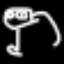
Label: frog